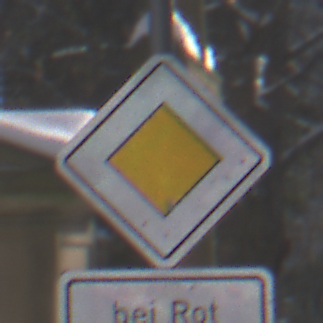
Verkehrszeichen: Vorfahrtsstrasse
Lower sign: HinweisDurchVerbaleAngabe5
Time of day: MorningAfternoon
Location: Outdoor (Special)
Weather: Clear
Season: Winter
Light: Natural